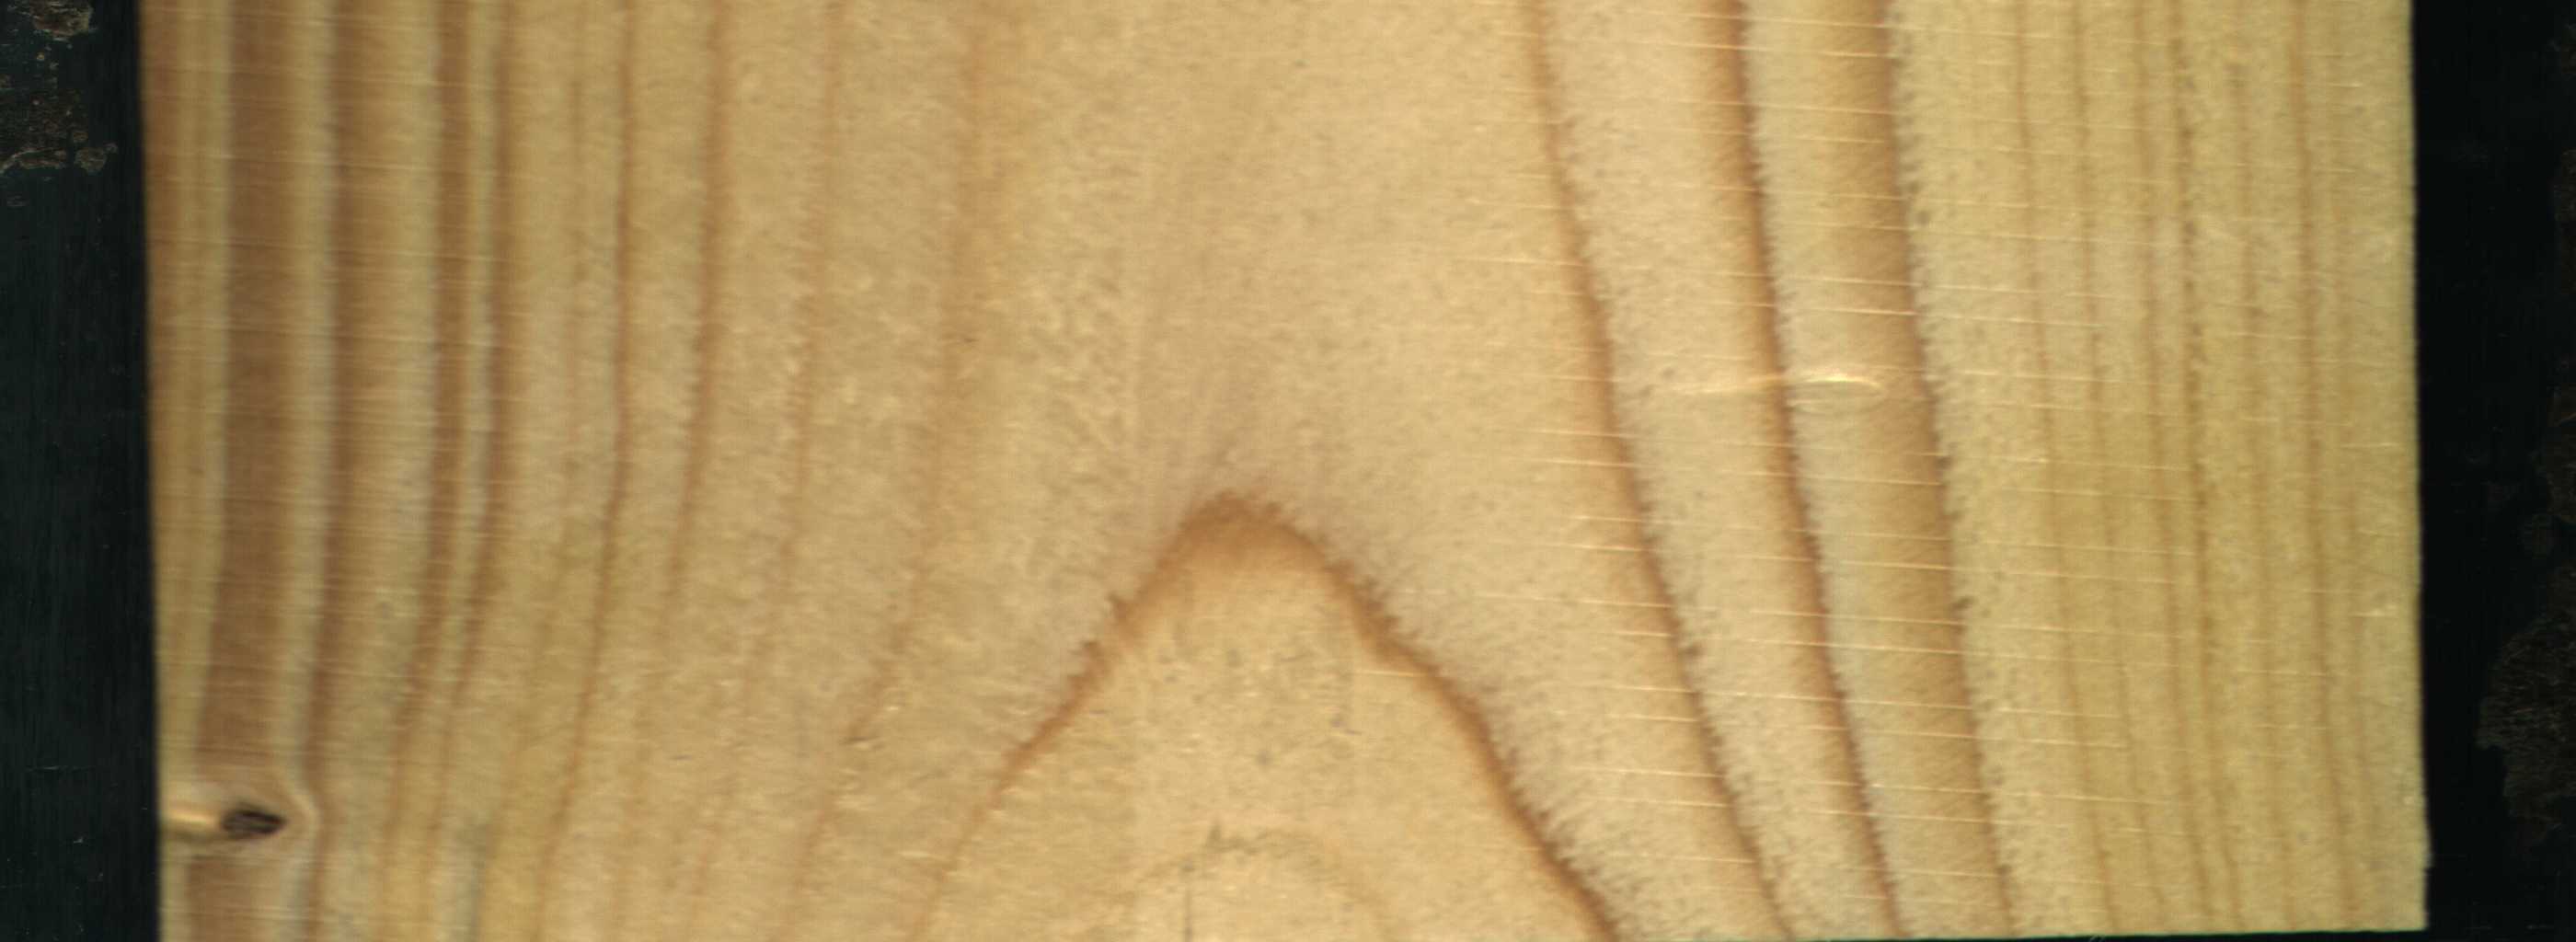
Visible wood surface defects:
Dead_Knot